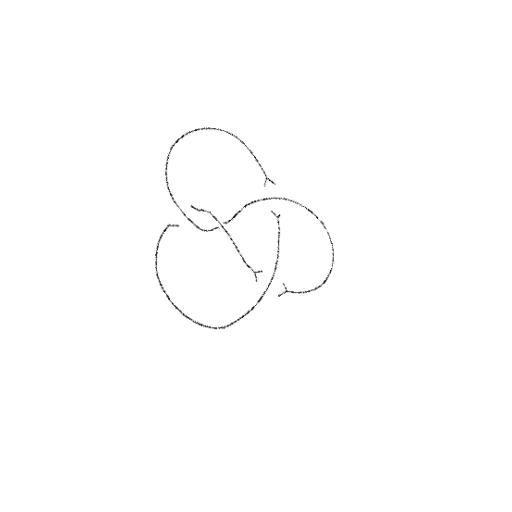
Crossing number: 4